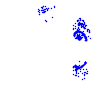
Particle: electron